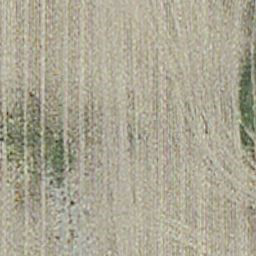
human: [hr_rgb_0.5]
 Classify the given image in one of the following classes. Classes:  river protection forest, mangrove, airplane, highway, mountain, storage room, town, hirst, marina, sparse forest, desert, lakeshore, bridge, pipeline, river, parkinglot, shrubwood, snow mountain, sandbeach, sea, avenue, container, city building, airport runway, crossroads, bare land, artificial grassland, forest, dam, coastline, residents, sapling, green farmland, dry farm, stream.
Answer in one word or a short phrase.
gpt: dry farm